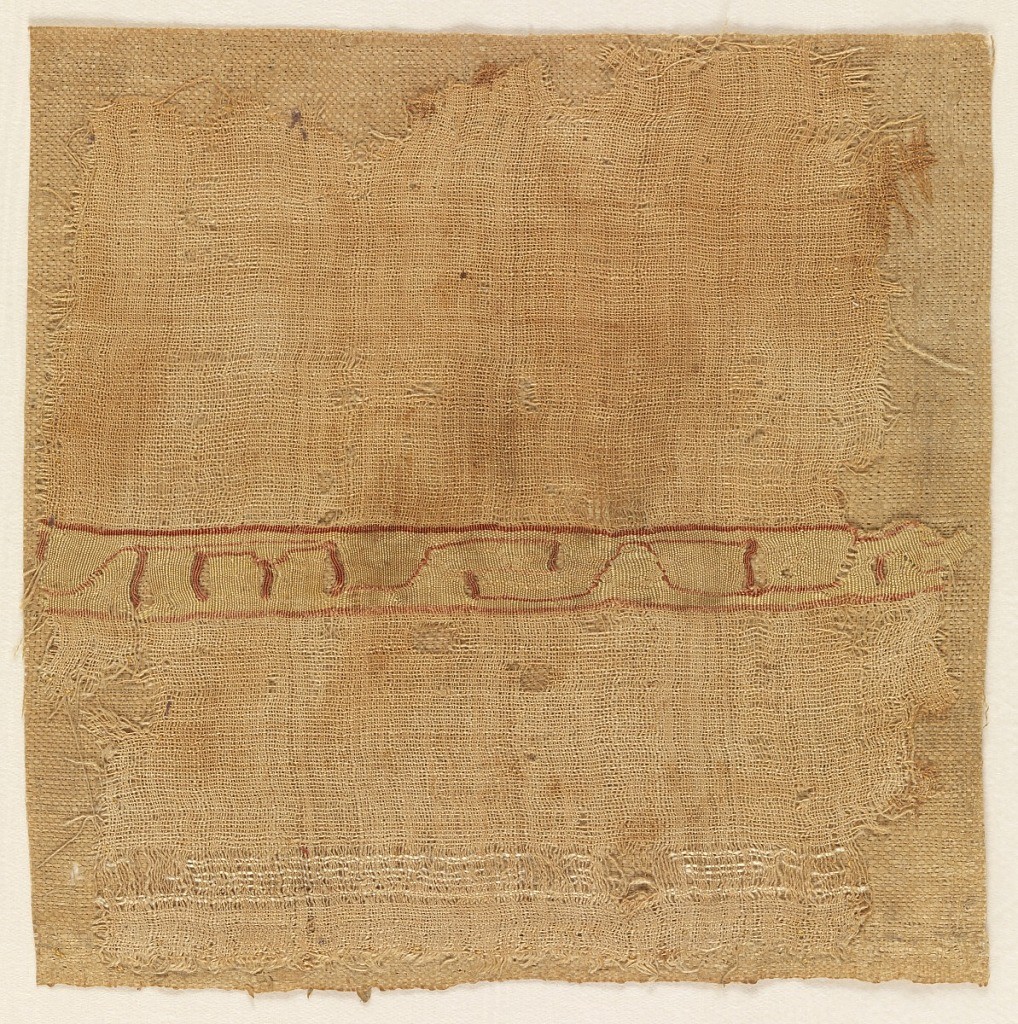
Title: Tiraz tapestry
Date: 10th–12th century
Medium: Warp: linen. Wefts: linen in plain weave area, silk in tapestry area Technique: plain weave and tapestry
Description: Tapestry band in red and beige reaching from one side to the other.